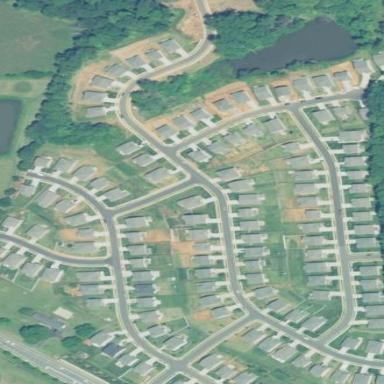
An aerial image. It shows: Neighbourhood with single-family residential houses.